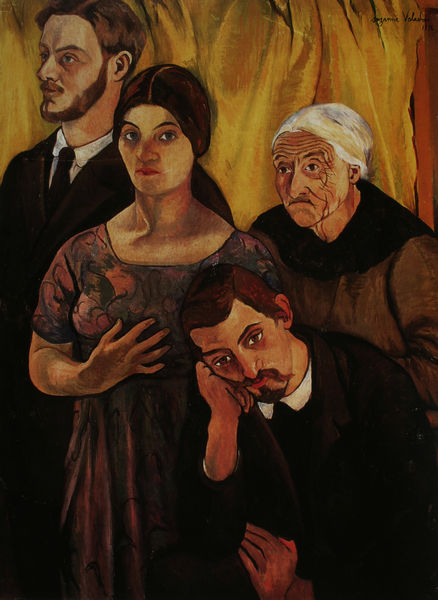
Titel: Familienporträt: Der Maler André Utter, Grand-mère und Maurice Utrillo
Künstler: Suzanne Valadon
Standort: Paris
Institution: Musée d'Orsay
Schlagwörter: gemälde, gruppe, hand, mann, weiß, frauen, gelb, menschen, ocker, sitzen, braun, brust, frau, grau, haar, kleid, mund, männer, profil, schwarz, stützen, blick, expressionismus, muster, alt, anzug, bart, jung, alte, arm, augen, falten, kragen, trauer, vollbart, bildnis, hals, herr, hände, portrait, porträt, signatur, vorhang, gold, haare, familie, personen, mittelscheitel, traurig, deutschland, modern, naiv, curtain, men, oil, people, white, women, black, collar, dark, dress, group, nose, old, painting, sitting, woman, yellow, krawatte, ernst, melancholie, old woman, brown, deutsch, junge, neue sachlichkeit, vier, kravatte, schlips, sad, gaugin, man, aufgestützt, ear, head, young, death, eyes, spain, spanish, suit, generationen, drawing, alte frau, oma, grandmother, wrinkles, beard, tie, pferdeschwanz, neck, family, colorful, maänner, agen, fire, fingers, lips, canvas, goatee, bored, mustache, moustache, broken, mexican, married, valoton, sadness, loss, twentieth century, together, drawinf, familly, sympathy, empathy, heartbroken